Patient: sex F, age 82
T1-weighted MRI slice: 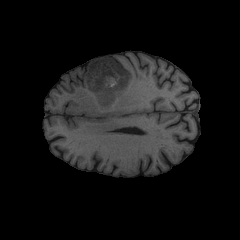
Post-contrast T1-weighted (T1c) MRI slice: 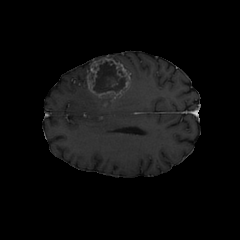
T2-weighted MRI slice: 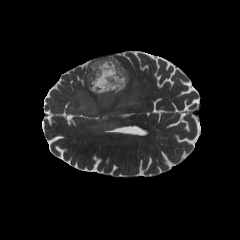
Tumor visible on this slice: yes
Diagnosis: Glioblastoma, IDH-wildtype
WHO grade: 4